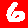
Digit: 6